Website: ulta-beauty
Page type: delivery-shipping
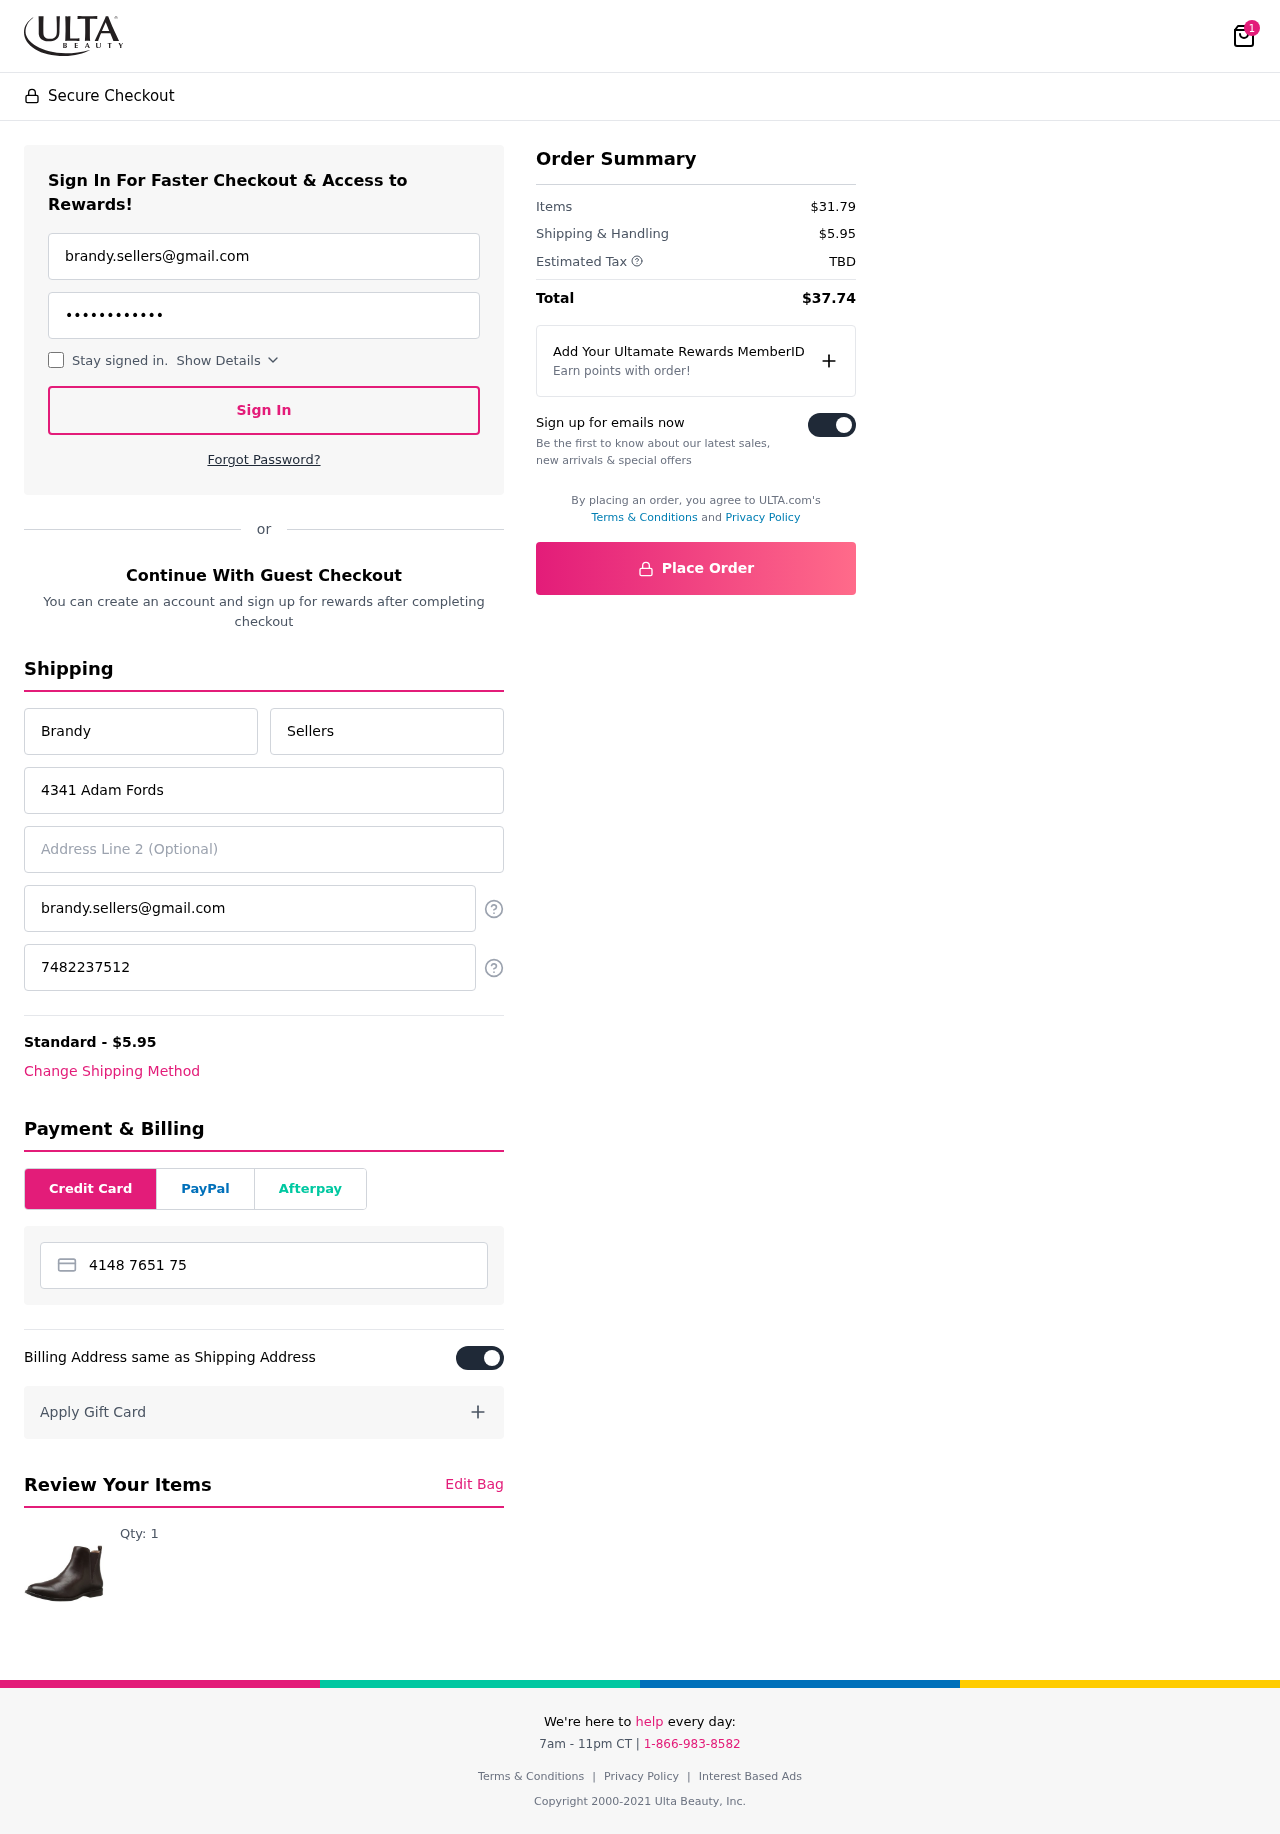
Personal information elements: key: PII_CARD_NUMBER
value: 4148 7651 7584 5240
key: PII_EMAIL
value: brandy.sellers@gmail.com
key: PII_EMAIL2
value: brandy.sellers@gmail.com
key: PII_FIRSTNAME
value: Brandy
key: PII_LASTNAME
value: Sellers
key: PII_PHONE
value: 7482237512
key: PII_STREET
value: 4341 Adam Fords
Product elements: key: PRODUCT1_QUANTITY
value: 1
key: PRODUCT1
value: Qty: 1
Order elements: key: ORDER_NUM_ITEMS
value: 1
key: ORDER_SHIPPING_COST
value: $5.95
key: ORDER_SUBTOTAL
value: $31.79
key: ORDER_TAX
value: TBD
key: ORDER_TOTAL
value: $37.74